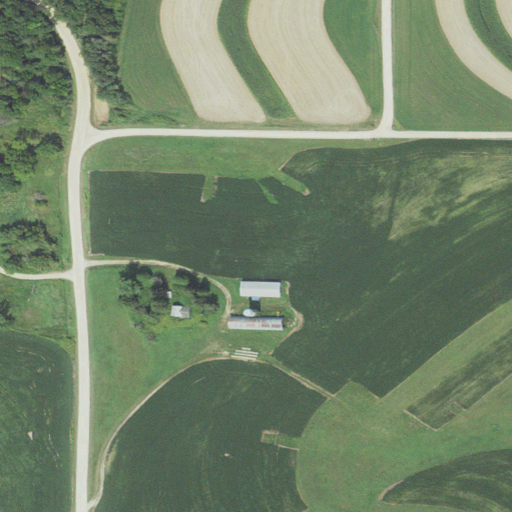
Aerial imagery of ridge(s) in Wisconsin named Anderson Ridge containing cultivated crops, pasture, low intensity development, open development, deciduous forest, and medium intensity development